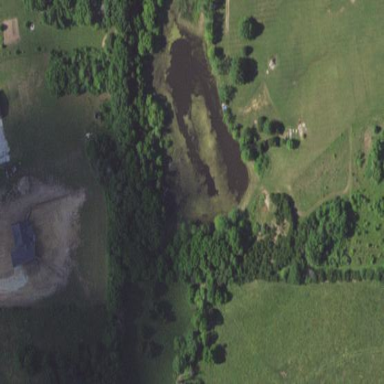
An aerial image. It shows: Pond surrounded by natural water.